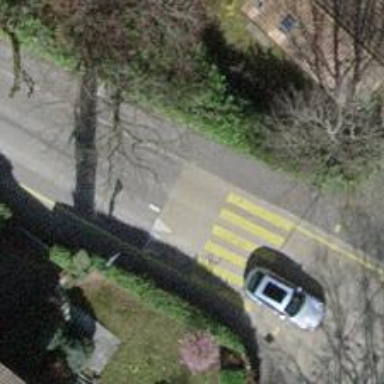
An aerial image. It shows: Marked crossing with zebra stripes on the road.